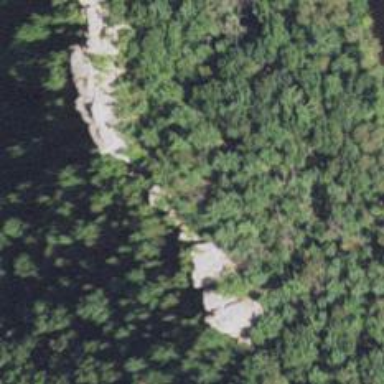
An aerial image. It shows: Crag for climbing.